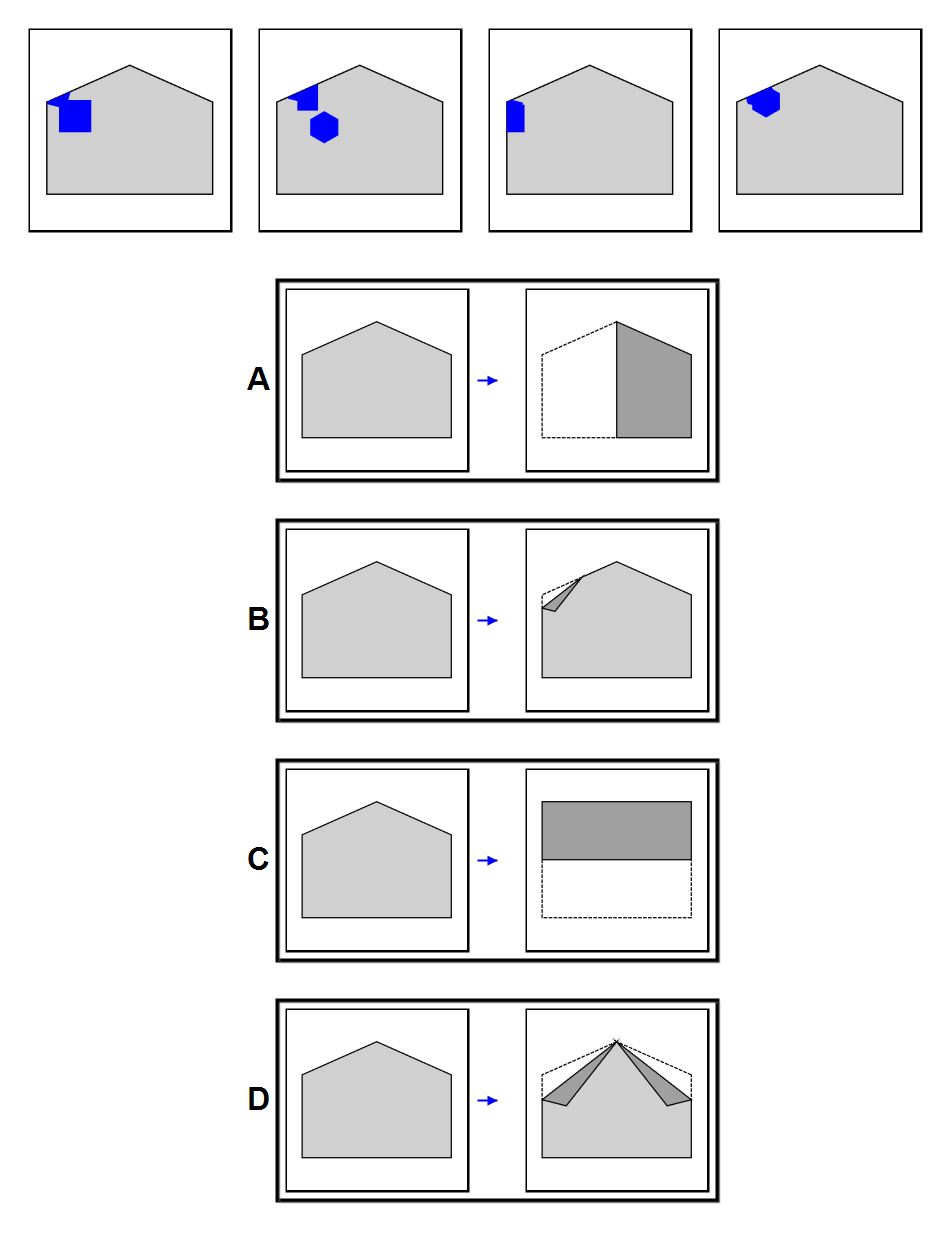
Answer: B